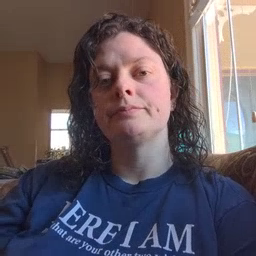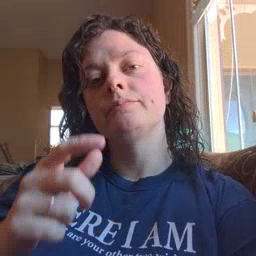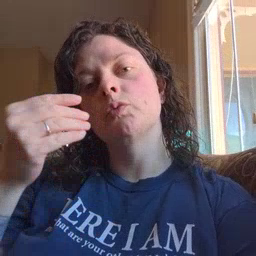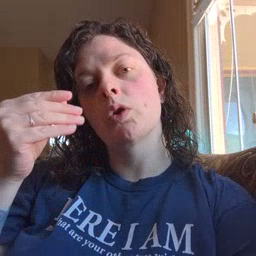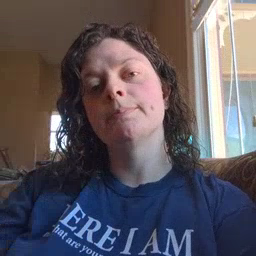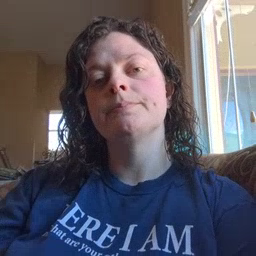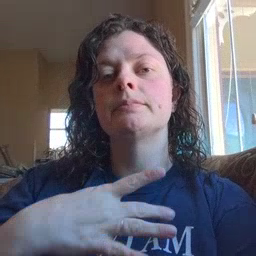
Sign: store